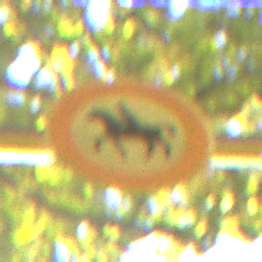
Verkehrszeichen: VerbotReiter
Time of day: SunriseSunset
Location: Outdoor (Nature)
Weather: PartlyCloudy
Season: NotSpecified
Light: Natural